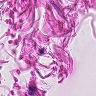
Metastatic tissue present: no